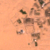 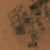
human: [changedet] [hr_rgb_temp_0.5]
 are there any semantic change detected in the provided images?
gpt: Some new constructions appear in the desert.